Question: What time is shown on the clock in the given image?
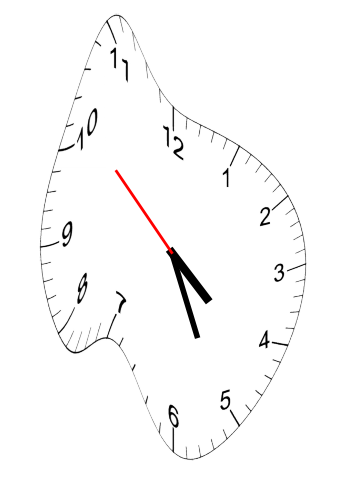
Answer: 04:25:52